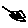
Label: square